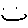
Label: smiley face